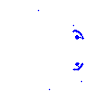
Particle: kaon